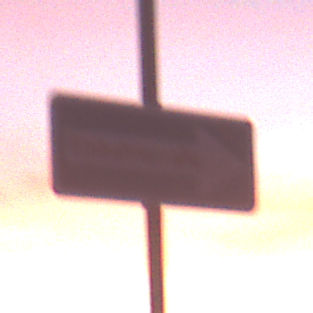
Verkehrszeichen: EinbahnstrasseRechtsweisend
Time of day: Dawn
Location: Outdoor (Nature)
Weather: PartlyCloudy
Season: NotSpecified
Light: Natural